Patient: sex M, age 62
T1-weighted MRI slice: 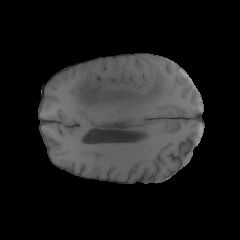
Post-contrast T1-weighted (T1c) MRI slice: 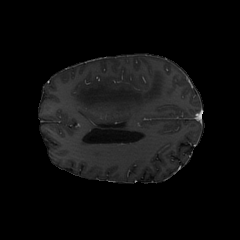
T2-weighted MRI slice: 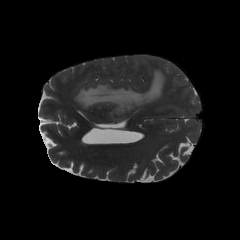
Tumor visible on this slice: yes
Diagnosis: Glioblastoma, IDH-wildtype
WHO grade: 4